Question: For example in the following code:
'''
import numpy as np
import matplotlib.pyplot as plt
N = 10
x = [1,2,3,4,5,6,7,8,9,10]
y = np.random.rand(N)
plt.scatter(x, y)
plt.show()
'''
I get the following plot

as you can see, in the x axis only the even values appear. How to force matplotlib to show all values, that is 1 2 3 4 5 6 7 8 9 10?
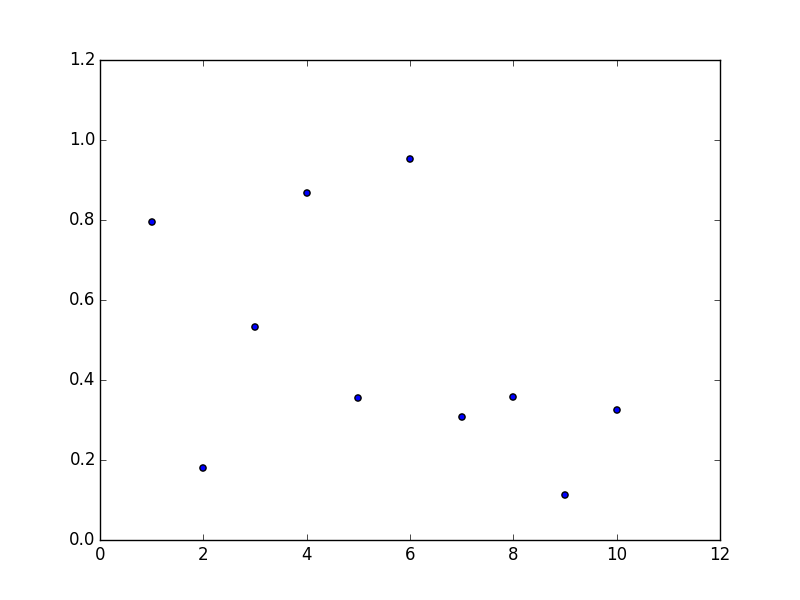
Answer: Use 'plt.xticks(x)'. See <URL>.
Note that using only the input values for ticks will usually be confusing to a viewer. It makes more sense to use evenly spaced ticks.